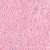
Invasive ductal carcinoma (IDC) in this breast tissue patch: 0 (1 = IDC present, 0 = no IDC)